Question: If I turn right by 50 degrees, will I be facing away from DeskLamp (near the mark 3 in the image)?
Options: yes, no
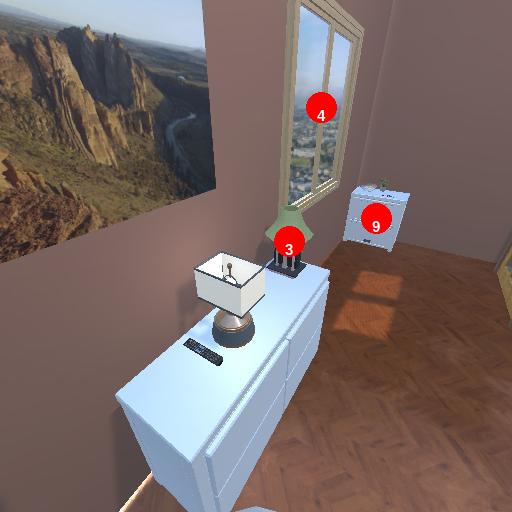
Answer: yes